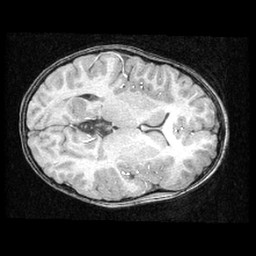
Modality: T1w
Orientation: axial
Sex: female
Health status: ill
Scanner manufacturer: ge
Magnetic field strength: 1.5 T
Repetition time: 21 s
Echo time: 0.008 s